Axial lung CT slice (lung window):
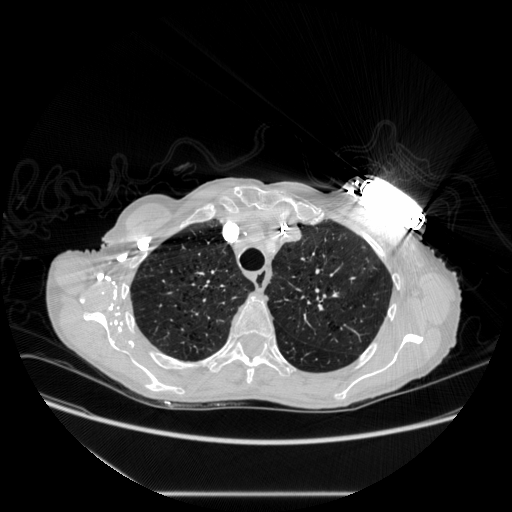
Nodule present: no